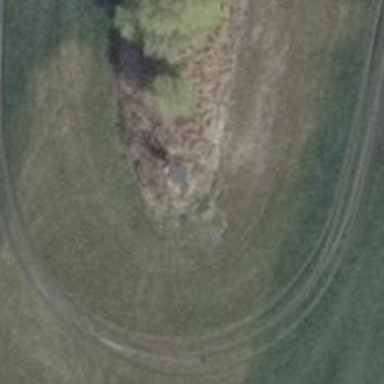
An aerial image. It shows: Hunting stand.